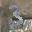
Label: 3